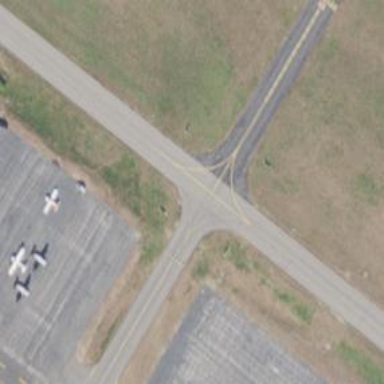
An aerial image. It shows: Image of taxiway at airport.